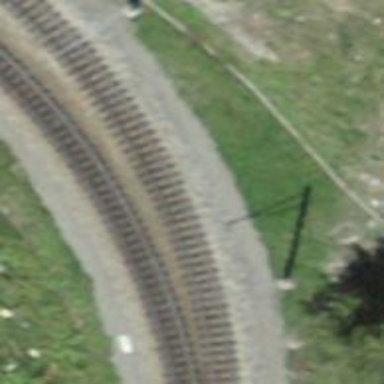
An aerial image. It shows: Narrow-gauge railway siding with contact lines for electrification.